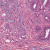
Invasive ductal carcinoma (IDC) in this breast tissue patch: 1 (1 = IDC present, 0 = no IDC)